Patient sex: M
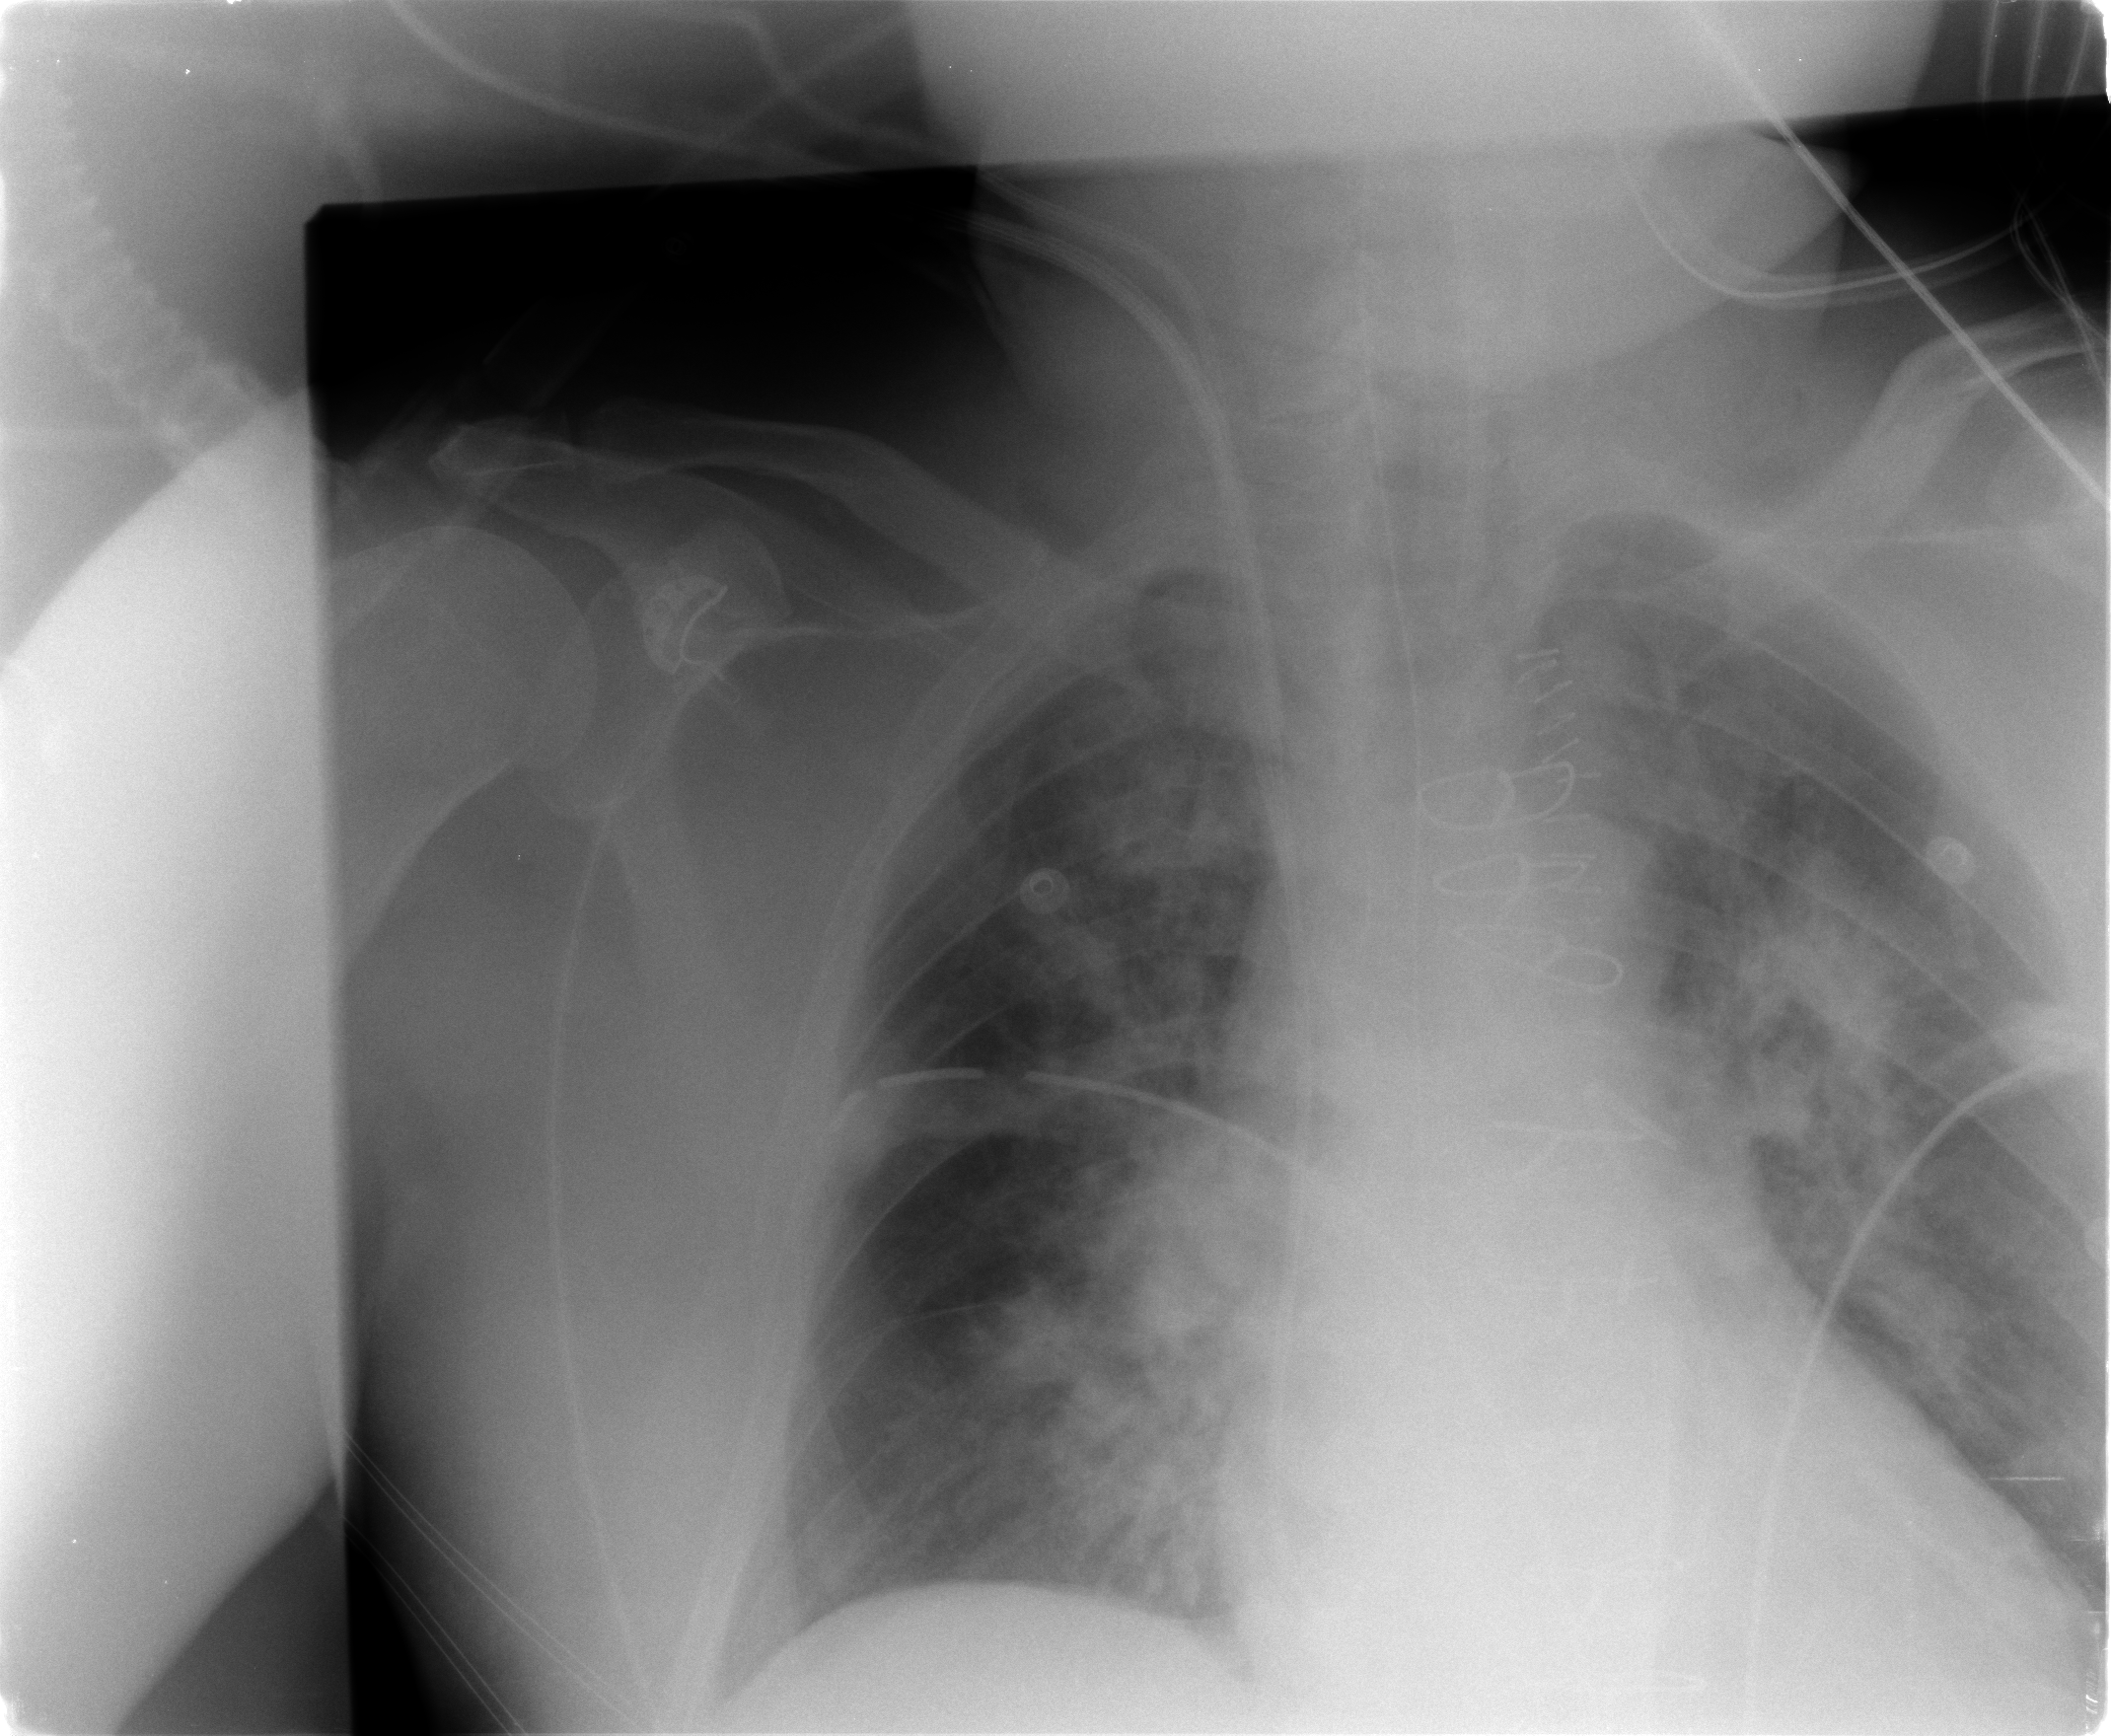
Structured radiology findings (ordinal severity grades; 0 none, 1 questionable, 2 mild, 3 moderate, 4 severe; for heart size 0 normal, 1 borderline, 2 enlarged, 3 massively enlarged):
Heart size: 2
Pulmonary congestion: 3
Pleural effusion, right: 0
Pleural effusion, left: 1
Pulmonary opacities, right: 3
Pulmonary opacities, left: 3
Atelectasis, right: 2
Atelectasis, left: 2